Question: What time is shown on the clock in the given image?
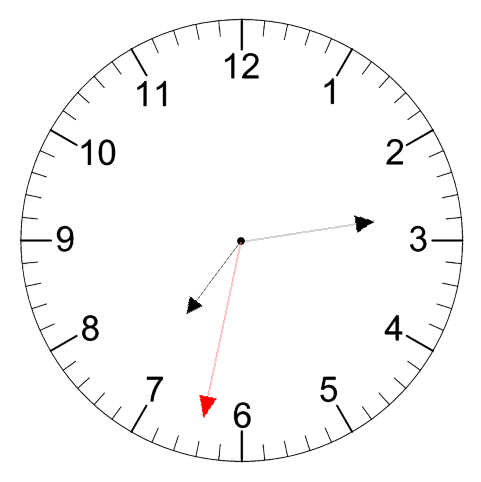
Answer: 07:13:32